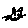
Label: cat